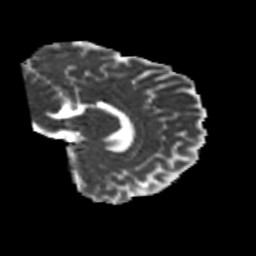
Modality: MD
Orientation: sagittal
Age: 22
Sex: male
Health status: healthy
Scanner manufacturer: siemens
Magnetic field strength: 3 T
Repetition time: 10.8 s
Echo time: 0.082 s